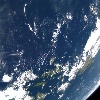
Label: water